Question: I have a UIPopoverController with two view controllers inside of it. I'm building it like so:
'''
CommentsPopoverController *commentsPopoverController = [[CommentsPopoverController alloc] init];
self.delegate = commentsPopoverController;
commentsPopoverController.navigationItem.title = @"Comments";
UINavigationController *navController = [[UINavigationController alloc] initWithRootViewController:commentsPopoverController];
popover = [[UIPopoverController alloc] initWithContentViewController:navController];
'''
Inside my commentsPopoverController I have this:
'''
commentsViewController = [[CommentsViewController alloc] init];
commentsViewController.view.frame = CGRectMake(0, 0, self.view.frame.size.width, self.view.frame.size.height);
addCommentsViewController = [[AddCommentViewController alloc] init];
addCommentsViewController.view.frame = CGRectMake(0, commentsViewController.view.bounds.size.height - 200, 320, 346);
addCommentsViewController.view.backgroundColor = [UIColor darkGrayColor];
[self.view addSubview:addCommentsViewController.view];
[self.view addSubview:commentsViewController.view];
'''
So when I first load the popover, the addCommentsViewController is hidden by the commentsViewController. When I reveal it, it looks like this:

So far so good. The problem I'm having is that from here, when the user rotates the device or shows the keyboard or shows the keyboard THEN rotates the device things start to get out of whack. The top view controller (commentsViewController) which is a UITableView always does the right thing no matter what the orientation is or whether or not the keyboard is showing. But the bottom view controller (addCommentsViewController) doesn't automatically change it's origin.y to stay directly under the top view controller.
So I've basically had to hack the crap out of my code to keep the addCommentsViewController directly under the commentsViewController by constantly calculating the height of the top view controller so that I could adjust the bottom view controller's origin.y. This involved dropping in NSNotifications for the keyboard's show/hide state and for the device's orientation and constantly recalculating. Very hackish and ugly.
So my question (finally) is: Is there an easier way of controlling these views or am I stuck hacking it the way I did?
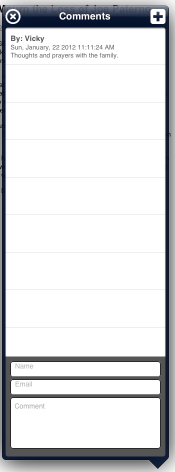
Answer: To handle rotation, there are two appropriate techniques. One is that you make 'CommentsPopoverController''s view a subclass of 'UIView' that overrides 'layoutSubviews' to lay out your two views properly. The other is that you define 'viewDidLayoutSubviews' on 'CommentsPopoverController' to lay out your views. If you lay out your views in either of these methods, you shouldn't have to subscribe to rotation notifications.
As for moving your view out from under the keyboard, that is discussed in the <URL>. Part of the technique involves subscribing to keyboard will show/did hide notifications.
I assume your 'CommentsViewController' is a subclass of 'UITableViewController', because 'UITableViewController' takes care of adjusting the table view when the keyboard is hidden or shown.